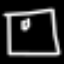
Label: square